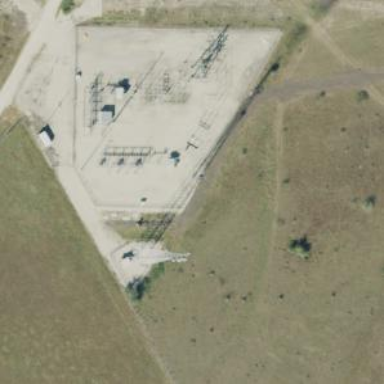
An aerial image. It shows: Distribution level power substation enclosed by fence.